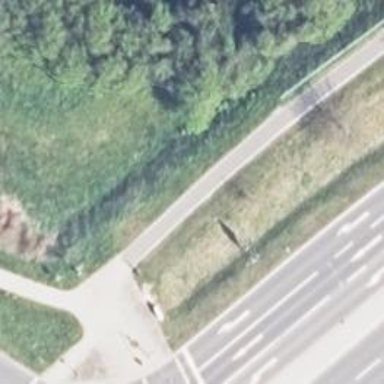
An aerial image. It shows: Asphalt path.